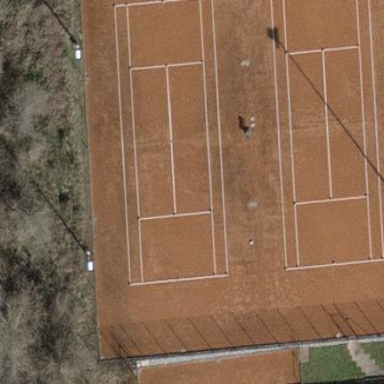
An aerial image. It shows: Clay tennis court pitch.